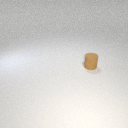
small brown rubber cylinder